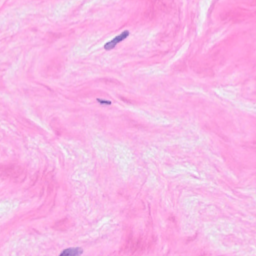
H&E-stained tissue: Breast